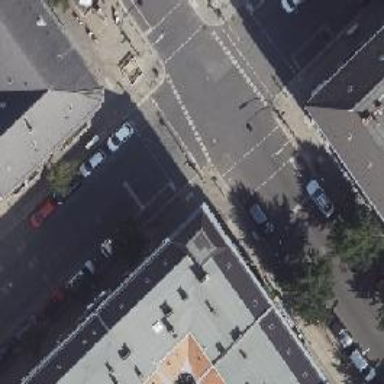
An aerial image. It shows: Crossing with traffic signals.